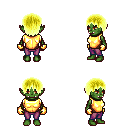
a pixel art fantasy rpg character, female body template, orc, green skin, gold chest armor, magenta pants, gold plain hairstyle, gold gloves, four views (front, back, left, right), 2x2 character sprite sheet, small pixel art, hard edges, no anti-aliasing